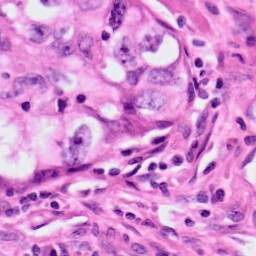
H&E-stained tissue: Lung